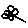
Label: flower